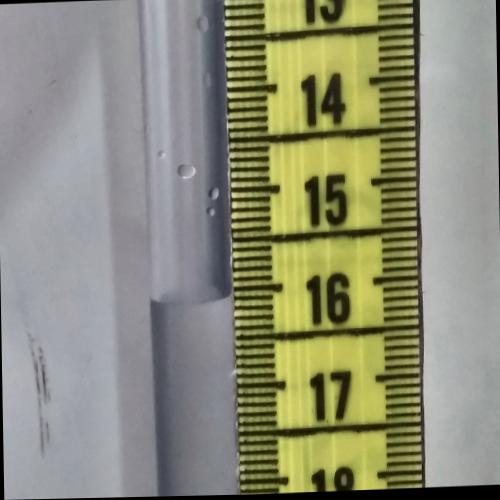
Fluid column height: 16.1 cm